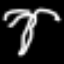
Label: palm tree